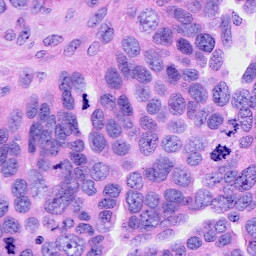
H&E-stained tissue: Ovarian